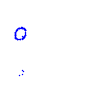
Particle: kaon